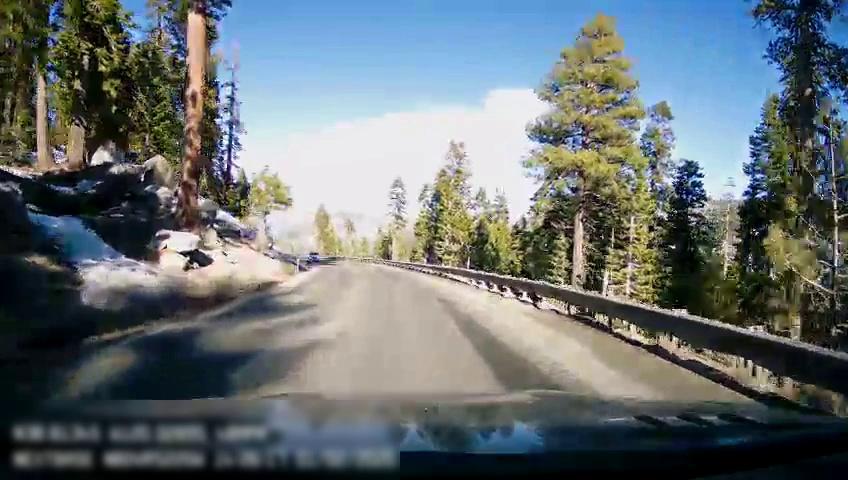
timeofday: Day
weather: Snowy
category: Drivable Space
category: Vehicles | SUV